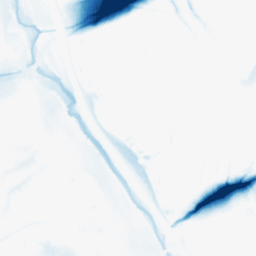
Category: morphological
Decomposition family: morphological_ellipse
Decomposition parameters: operation: closing
width: 50
height: 30
Upsampling method: sinc_hamming
Upsampling parameters: scale: 4
kernel_size: 8
Upsampling scale: 4